Field crop: maize
Growth stage: 2
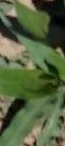
Species: maize